Interaction volume radius: 5 \u00c5
Interaction volume height: 15 \u00c5
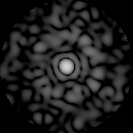
Disorder parameter: 0.804